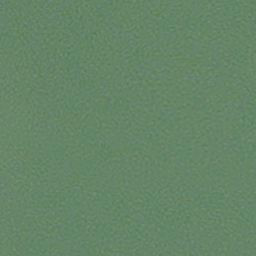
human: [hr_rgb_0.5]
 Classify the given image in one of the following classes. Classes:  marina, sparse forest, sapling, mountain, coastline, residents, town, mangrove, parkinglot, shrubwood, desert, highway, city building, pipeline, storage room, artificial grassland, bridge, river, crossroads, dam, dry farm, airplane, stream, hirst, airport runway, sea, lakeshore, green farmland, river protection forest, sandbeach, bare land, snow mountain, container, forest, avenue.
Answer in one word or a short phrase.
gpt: sea